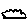
Label: cloud